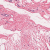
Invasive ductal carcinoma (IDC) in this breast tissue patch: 0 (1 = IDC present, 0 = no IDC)